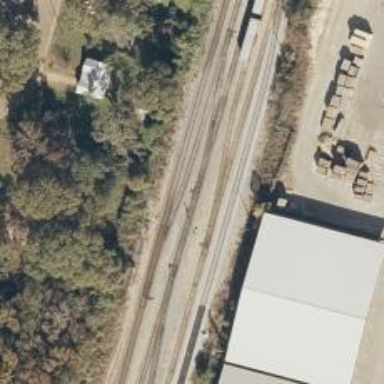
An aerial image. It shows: Railway siding with rails.